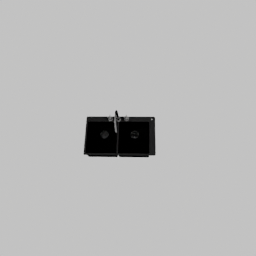
Label: appliances